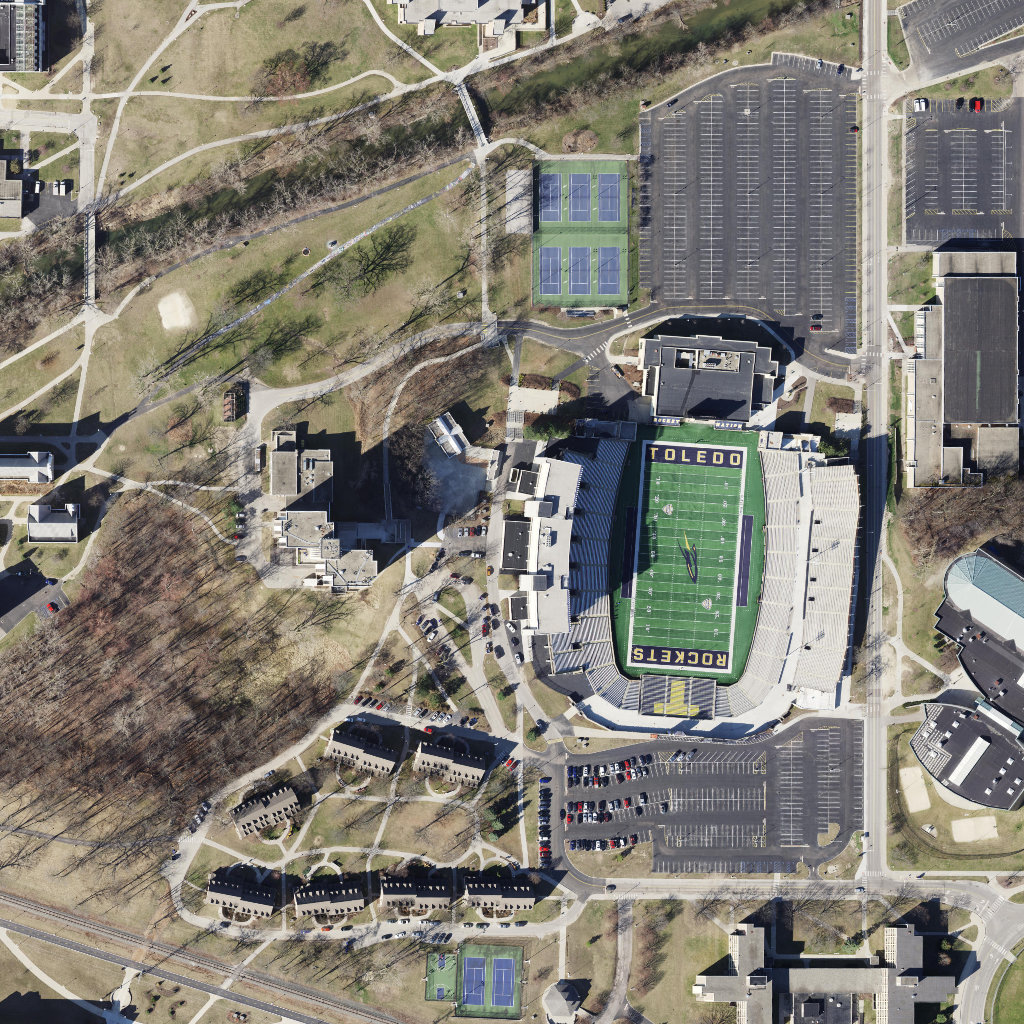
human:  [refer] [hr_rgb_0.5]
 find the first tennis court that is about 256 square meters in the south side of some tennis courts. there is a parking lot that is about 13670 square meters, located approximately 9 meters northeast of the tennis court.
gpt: <box>[[58, 24, 60, 28, 0]]</box>

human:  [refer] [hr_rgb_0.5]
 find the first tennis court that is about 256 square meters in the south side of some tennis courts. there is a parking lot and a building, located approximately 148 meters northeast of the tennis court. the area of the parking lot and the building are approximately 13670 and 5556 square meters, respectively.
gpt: <box>[[58, 24, 60, 28, 0]]</box>

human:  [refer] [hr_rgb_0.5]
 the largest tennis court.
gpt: <box>[[51, 15, 61, 30, 0]]</box>